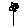
Label: flower